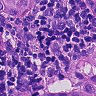
Metastatic tissue present: yes